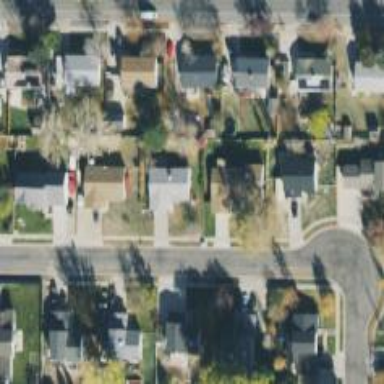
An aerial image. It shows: Neighborhood.